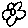
Label: flower